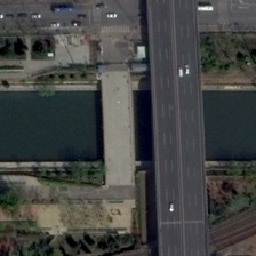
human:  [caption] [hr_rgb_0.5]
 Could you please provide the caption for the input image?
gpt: There are three white cars on the bridge, two roads and six lanes.

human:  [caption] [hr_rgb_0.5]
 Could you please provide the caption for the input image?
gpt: Two bridges of different sizes span the dark blue river.

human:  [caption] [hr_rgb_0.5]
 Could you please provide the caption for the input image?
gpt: Two bridges of different sizes span the dark blue river.

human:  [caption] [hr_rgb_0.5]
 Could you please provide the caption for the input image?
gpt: There are three white cars and six lanes on the bridge.

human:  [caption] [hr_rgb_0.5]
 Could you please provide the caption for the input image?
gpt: There are three white cars on the bridge and six lanes in both directions.